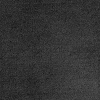
Atmospheric dust classification: dusty